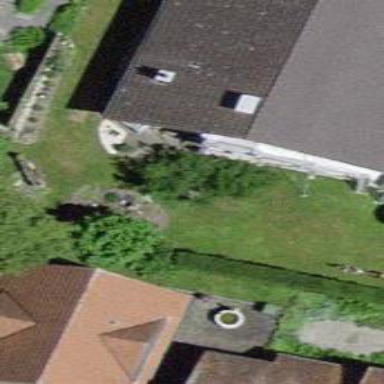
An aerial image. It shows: Detached building.